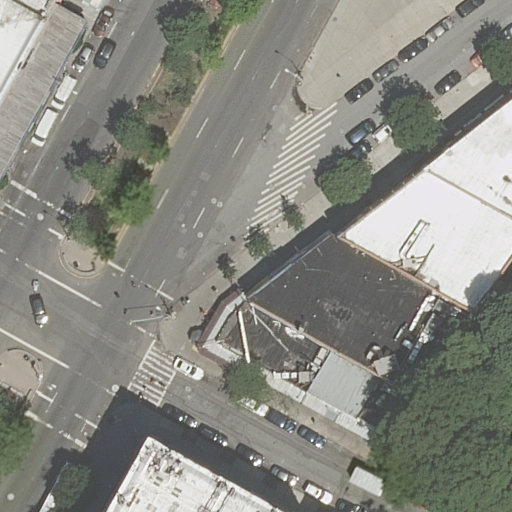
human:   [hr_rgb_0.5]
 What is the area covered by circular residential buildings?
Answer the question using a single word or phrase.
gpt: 0m2

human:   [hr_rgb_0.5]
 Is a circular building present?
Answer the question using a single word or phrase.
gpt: no

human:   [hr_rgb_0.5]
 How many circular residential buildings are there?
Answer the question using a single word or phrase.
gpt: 0

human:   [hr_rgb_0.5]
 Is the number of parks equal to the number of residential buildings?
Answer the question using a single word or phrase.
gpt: no

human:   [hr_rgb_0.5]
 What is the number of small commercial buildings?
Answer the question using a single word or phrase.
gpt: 0

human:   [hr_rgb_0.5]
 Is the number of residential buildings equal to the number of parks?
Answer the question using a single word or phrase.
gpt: no

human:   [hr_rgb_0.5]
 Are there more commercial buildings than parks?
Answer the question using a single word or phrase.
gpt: no

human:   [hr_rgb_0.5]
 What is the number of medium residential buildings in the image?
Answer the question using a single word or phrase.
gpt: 2

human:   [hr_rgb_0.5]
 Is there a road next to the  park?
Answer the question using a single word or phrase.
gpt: yes

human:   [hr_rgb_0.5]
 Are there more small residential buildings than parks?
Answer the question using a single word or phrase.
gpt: yes

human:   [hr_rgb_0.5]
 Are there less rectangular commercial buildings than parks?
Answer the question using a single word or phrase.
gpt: yes

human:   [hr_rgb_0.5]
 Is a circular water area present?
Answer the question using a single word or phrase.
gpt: no

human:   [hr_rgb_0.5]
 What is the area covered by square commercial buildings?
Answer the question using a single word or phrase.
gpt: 0m2

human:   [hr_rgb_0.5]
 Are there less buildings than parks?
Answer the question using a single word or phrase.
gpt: no

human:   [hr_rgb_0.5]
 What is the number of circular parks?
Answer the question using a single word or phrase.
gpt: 0

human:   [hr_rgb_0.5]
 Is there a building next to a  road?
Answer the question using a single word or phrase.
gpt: yes

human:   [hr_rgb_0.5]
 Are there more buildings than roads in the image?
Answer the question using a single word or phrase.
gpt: no

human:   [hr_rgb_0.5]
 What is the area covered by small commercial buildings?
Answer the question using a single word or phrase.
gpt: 0m2

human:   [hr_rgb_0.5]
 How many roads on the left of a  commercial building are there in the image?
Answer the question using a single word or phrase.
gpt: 0

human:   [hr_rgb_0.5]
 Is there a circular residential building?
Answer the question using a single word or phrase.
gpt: no

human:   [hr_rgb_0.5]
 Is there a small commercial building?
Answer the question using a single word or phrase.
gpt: no

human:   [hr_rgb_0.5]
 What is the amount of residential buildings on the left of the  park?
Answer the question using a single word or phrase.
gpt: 3

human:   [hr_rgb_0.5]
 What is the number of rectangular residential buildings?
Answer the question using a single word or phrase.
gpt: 6

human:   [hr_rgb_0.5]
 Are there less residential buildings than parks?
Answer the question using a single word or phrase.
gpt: no

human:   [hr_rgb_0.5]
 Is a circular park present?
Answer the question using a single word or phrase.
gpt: no

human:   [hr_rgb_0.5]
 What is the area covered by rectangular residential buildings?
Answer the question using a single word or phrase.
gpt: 2195m2

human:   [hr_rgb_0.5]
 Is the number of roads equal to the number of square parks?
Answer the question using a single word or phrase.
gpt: no

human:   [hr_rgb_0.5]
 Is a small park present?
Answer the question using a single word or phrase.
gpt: no

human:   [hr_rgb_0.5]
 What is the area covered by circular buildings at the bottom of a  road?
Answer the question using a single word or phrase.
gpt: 0m2

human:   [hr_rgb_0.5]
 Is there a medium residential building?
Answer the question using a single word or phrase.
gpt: yes

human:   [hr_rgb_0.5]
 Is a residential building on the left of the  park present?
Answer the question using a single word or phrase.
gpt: yes

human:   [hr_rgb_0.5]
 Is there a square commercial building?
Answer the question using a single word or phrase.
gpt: no

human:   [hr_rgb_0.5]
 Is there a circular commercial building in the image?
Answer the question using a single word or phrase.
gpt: no

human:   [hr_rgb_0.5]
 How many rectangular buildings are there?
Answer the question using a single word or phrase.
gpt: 6

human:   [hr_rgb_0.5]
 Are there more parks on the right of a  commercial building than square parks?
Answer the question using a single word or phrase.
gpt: no

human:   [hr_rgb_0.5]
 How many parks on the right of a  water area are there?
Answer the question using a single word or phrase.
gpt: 0